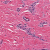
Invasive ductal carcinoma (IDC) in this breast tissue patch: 0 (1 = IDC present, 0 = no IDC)